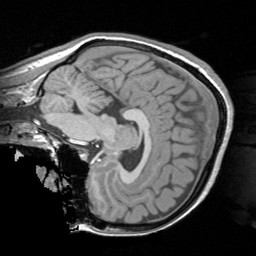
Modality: T1w
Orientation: sagittal